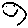
Label: smiley face